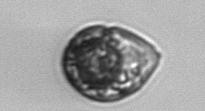
Label: Gyrodinium